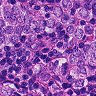
Metastatic tissue present: yes